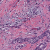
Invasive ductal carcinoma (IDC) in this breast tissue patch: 1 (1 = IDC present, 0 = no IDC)